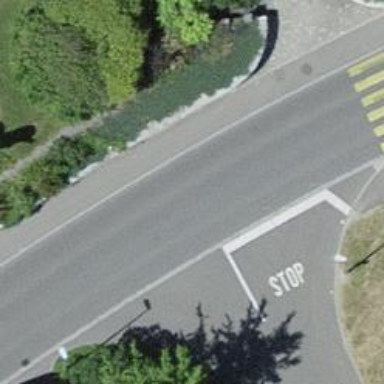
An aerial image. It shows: Tertiary road with sidewalk.